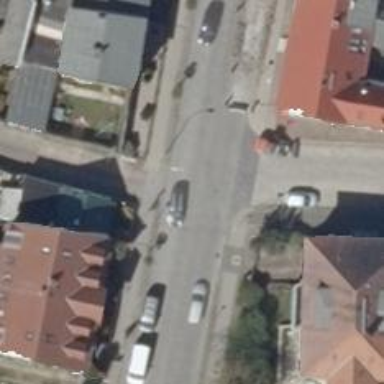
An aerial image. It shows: Smoothly paved residential road.